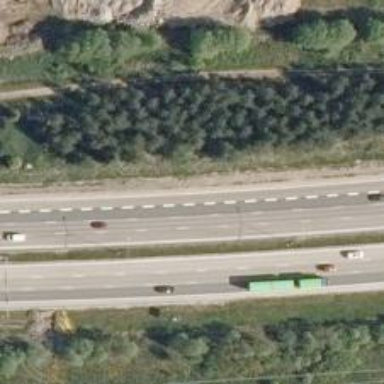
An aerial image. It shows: Asphalt motorway.